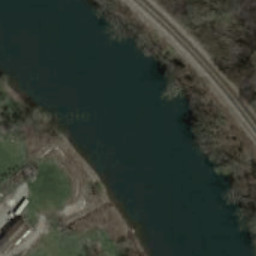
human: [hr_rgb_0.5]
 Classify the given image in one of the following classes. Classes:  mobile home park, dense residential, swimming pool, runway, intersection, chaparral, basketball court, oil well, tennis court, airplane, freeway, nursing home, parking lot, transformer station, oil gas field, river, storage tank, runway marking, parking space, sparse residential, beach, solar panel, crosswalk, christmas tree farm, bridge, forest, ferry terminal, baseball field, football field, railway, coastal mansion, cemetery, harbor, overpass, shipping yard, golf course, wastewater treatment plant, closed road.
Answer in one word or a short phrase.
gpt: river